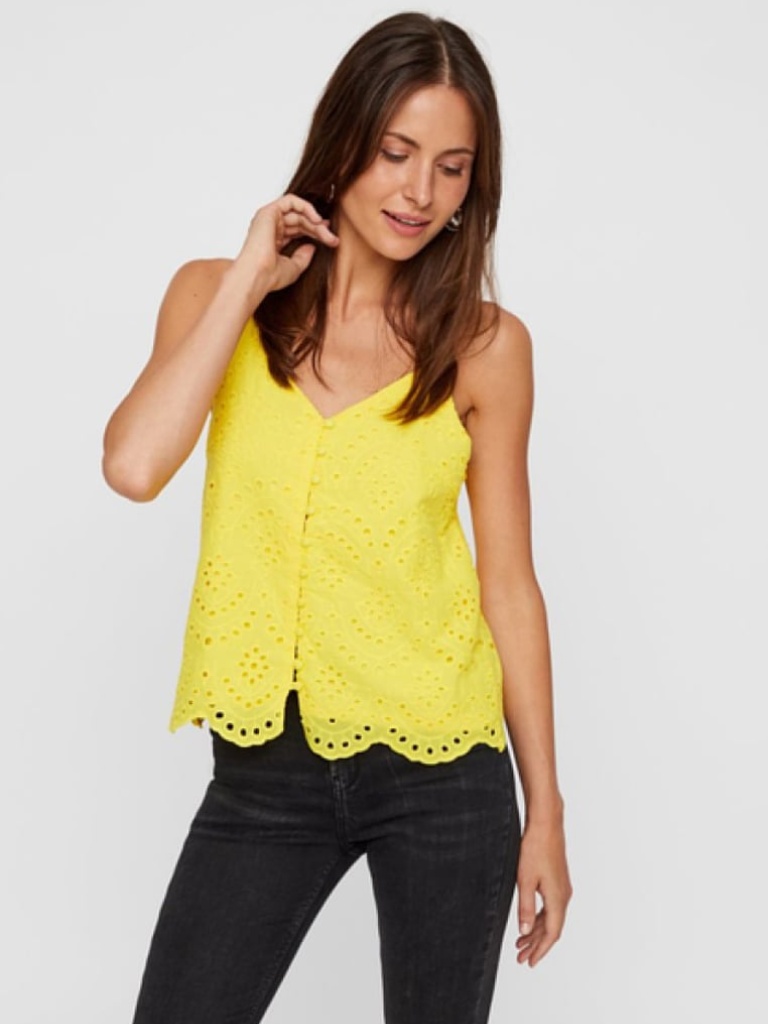
cotton relaxed sleeveless hip length Untucked v-neck camisole